Question: In order to test whether a particular query against an MS Access "database" be returning any records (it's not), I am running it in Access like so:
'''
SELECT TOP 5 t_accounts.account_no as AccountID, IIF(ISNULL(t_accounts.name),'[blank]',t_accounts.name) AS Name
FROM t_accounts
INNER JOIN td_department_accounts ON (t_accounts.account_no = td_department_accounts.account_no)
WHERE (AccountID >= 1) AND type = 'DE'
'''
The "" and the "" are hardcoded versions of what I'm using in the code:
'''
cmd.CommandText =
string.Format(
@"SELECT TOP {0} t_accounts.account_no as AccountID, IIF(ISNULL(t_accounts.name),'[blank]',t_accounts.name) AS Name
FROM t_accounts
INNER JOIN td_department_accounts ON (t_accounts.account_no = td_department_accounts.account_no)
WHERE (AccountID >= @firstId) AND type = 'DE'", CountToFetch);
cmd.CommandType = CommandType.Text;
cmd.Parameters.AddWithValue("@firstId", FirstId);
'''
Yet Access prompts me with:

(If I enter "1", it does then return a few records).
What must I do to get Access' query running process to straighten up and fly right? Or is it me that has vertigo?
## UPDATE
Perhaps a clue is that with the C# code shown above, I get, "" Why? The only parameter is firstId, and it's value is indeed supplied...?!?
## UPDATE 2
Even though it works, running Code Analysis on it causes that august tool to wrinkle its brow, scowl, and growl:
'''
CA2100 Review SQL queries for security vulnerabilities The query
string passed to 'OleDbCommand.CommandText.set(string)' in
'NRBQSQLRepository.GetNDepartmentsFromID(string, int)' could contain
the following variables 'CountToFetch'. If any of these variables
could come from user input, consider using a stored procedure or a
parameterized SQL query instead of building the query with string
concatenations.
'''
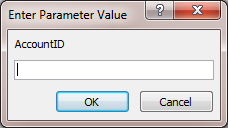
Answer: From <URL>
> Access displays the Enter Parameter Value dialog box when you open an
object that contains an identifier or expression that Access cannot
interpret.
In this case 'AccountID' is the field alias for 't_accounts.account_no'. You tried to reference the field alias in the Where clause. You can't do that.
change
'WHERE (AccountID >= 1) AND type = 'DE''
to
'WHERE (t_accounts.account_no>= 1) AND type = 'DE''